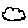
Label: cloud